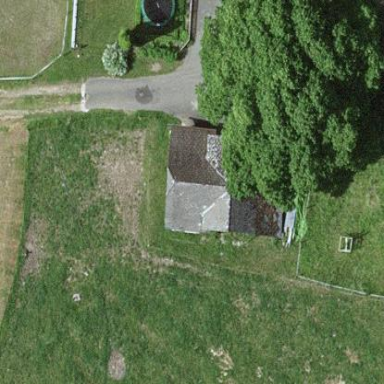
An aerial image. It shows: Rural barn.